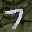
Label: 7